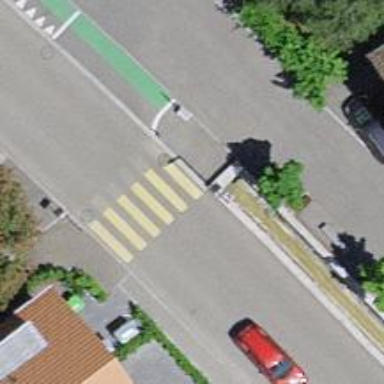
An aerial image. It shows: Zebra crossing on the road.